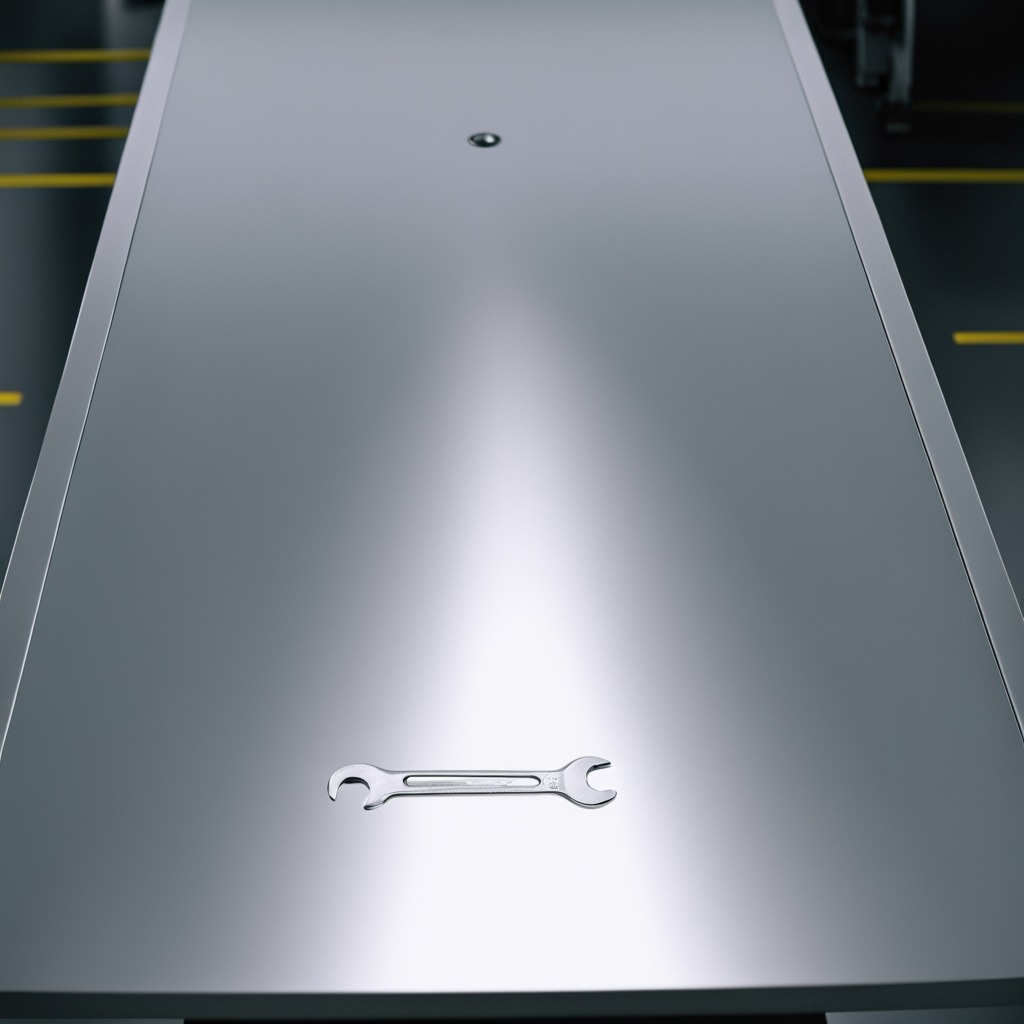
A wrench is lying on the table in the ship maintenance bay.